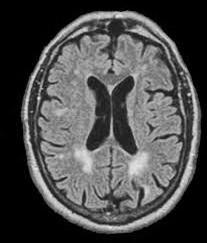
Label: notumor